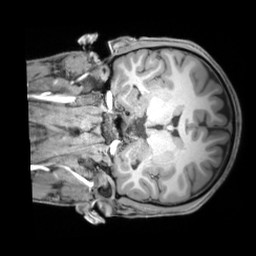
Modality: T1w
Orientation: coronal
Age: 21
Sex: male
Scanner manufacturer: siemens
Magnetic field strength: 3 T
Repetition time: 1.97 s
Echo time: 0.00206 s